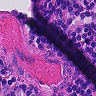
Metastatic tissue present: no